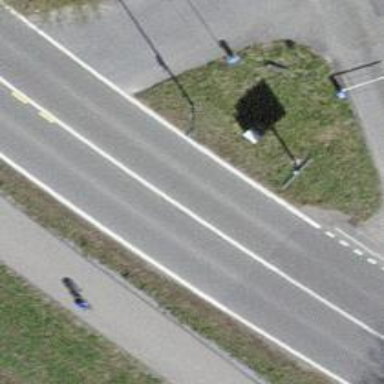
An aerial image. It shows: Primary highway with separate cycleway made of asphalt.